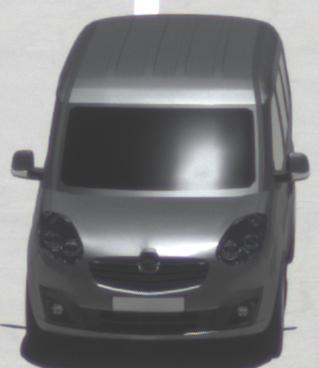
Make: Opel
Model: Combo Combi L1H1 1.4
Detailed model: Combo (D) Combi
Model produced from: 2012/01
Model produced until: 2013/11
Doors: 5
Color: gray
Road condition: dry road
Daytime: midday
Contrast: high contrast